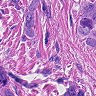
Metastatic tissue present: yes